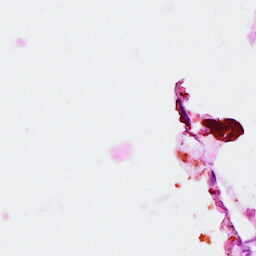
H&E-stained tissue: Breast